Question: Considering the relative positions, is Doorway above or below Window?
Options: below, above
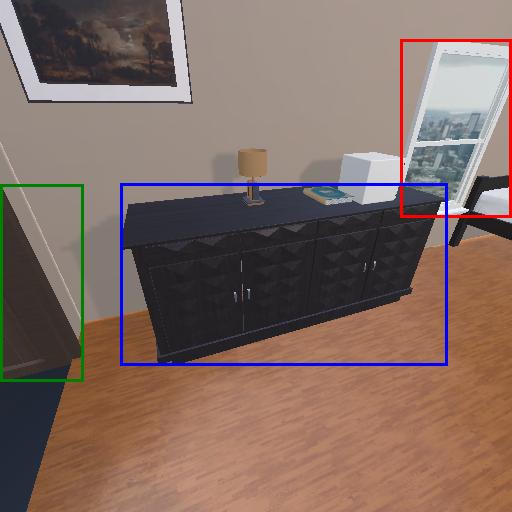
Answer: below